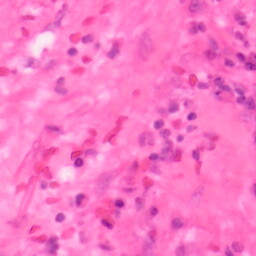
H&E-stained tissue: Colon